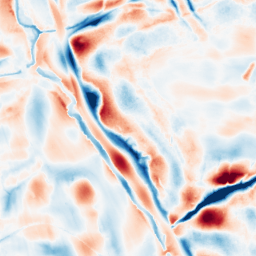
Category: wavelet
Decomposition family: wavelet_biorthogonal
Decomposition parameters: wavelet: bior5.5
level: 5
Upsampling method: bilinear
Upsampling parameters: scale: 4
Upsampling scale: 4